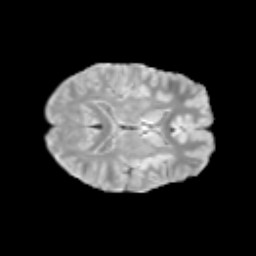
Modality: T2w
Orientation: axial
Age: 11
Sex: male
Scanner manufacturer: siemens
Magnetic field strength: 3 T
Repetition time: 3.8 s
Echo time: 0.07 s